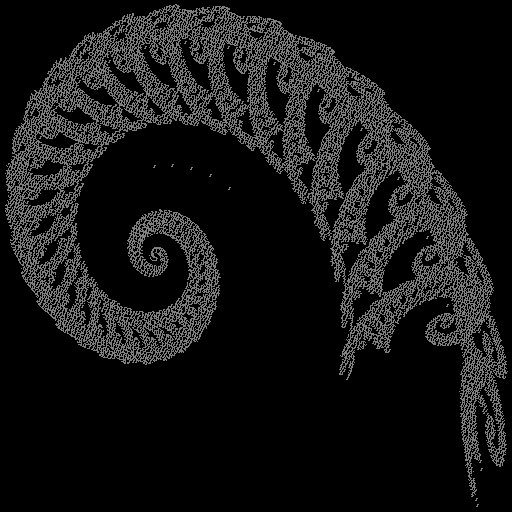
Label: octopuslegs